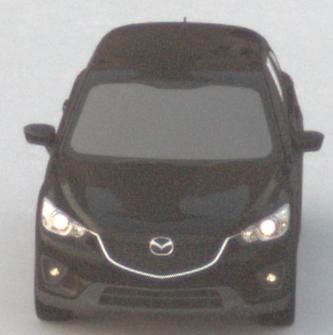
Make: Mazda
Model: CX-5 2.0 SKYACTIV-G 160
Detailed model: CX-5 (GH)
Model produced from: 2012/04
Model produced until: 2015/02
Doors: 5
Color: black
Road condition: dry road
Daytime: dawn
Contrast: low contrast